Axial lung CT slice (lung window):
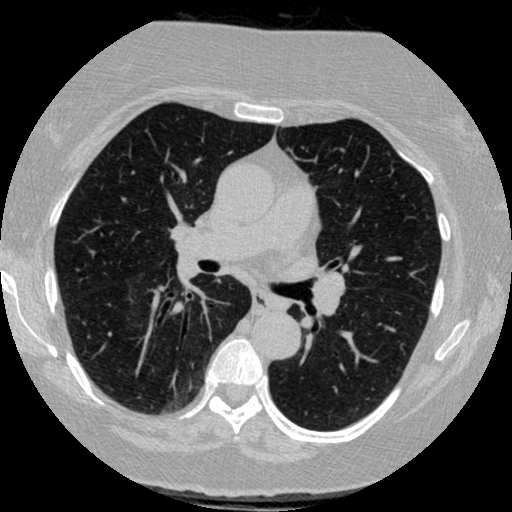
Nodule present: no